Question: In my emulator internet is connected. i am using USB Modem , no proxy used. i have disabled LAN card and in windows firewall i add emulator program as exception programs but no use. still internet is not connected on emulator. i added a screenshort and referred link:
<URL>

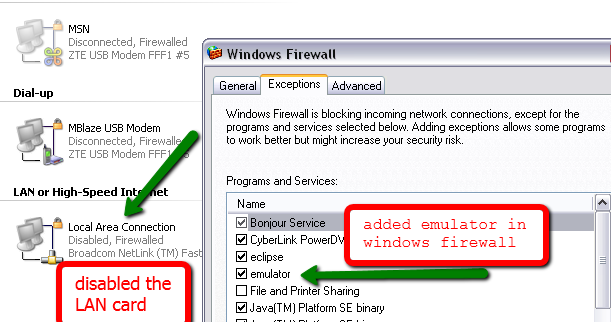
Answer: i have solved my problem. i have just disabled the wireless network and restart the emulator its works.